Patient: sex M, age 46
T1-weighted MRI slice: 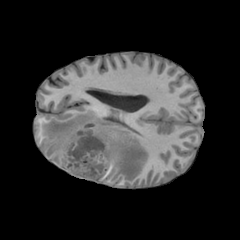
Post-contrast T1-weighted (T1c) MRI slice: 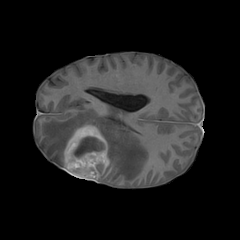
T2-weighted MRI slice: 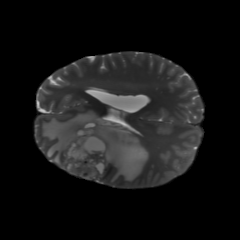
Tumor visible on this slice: yes
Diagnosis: Glioblastoma, IDH-wildtype
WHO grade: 4